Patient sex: F
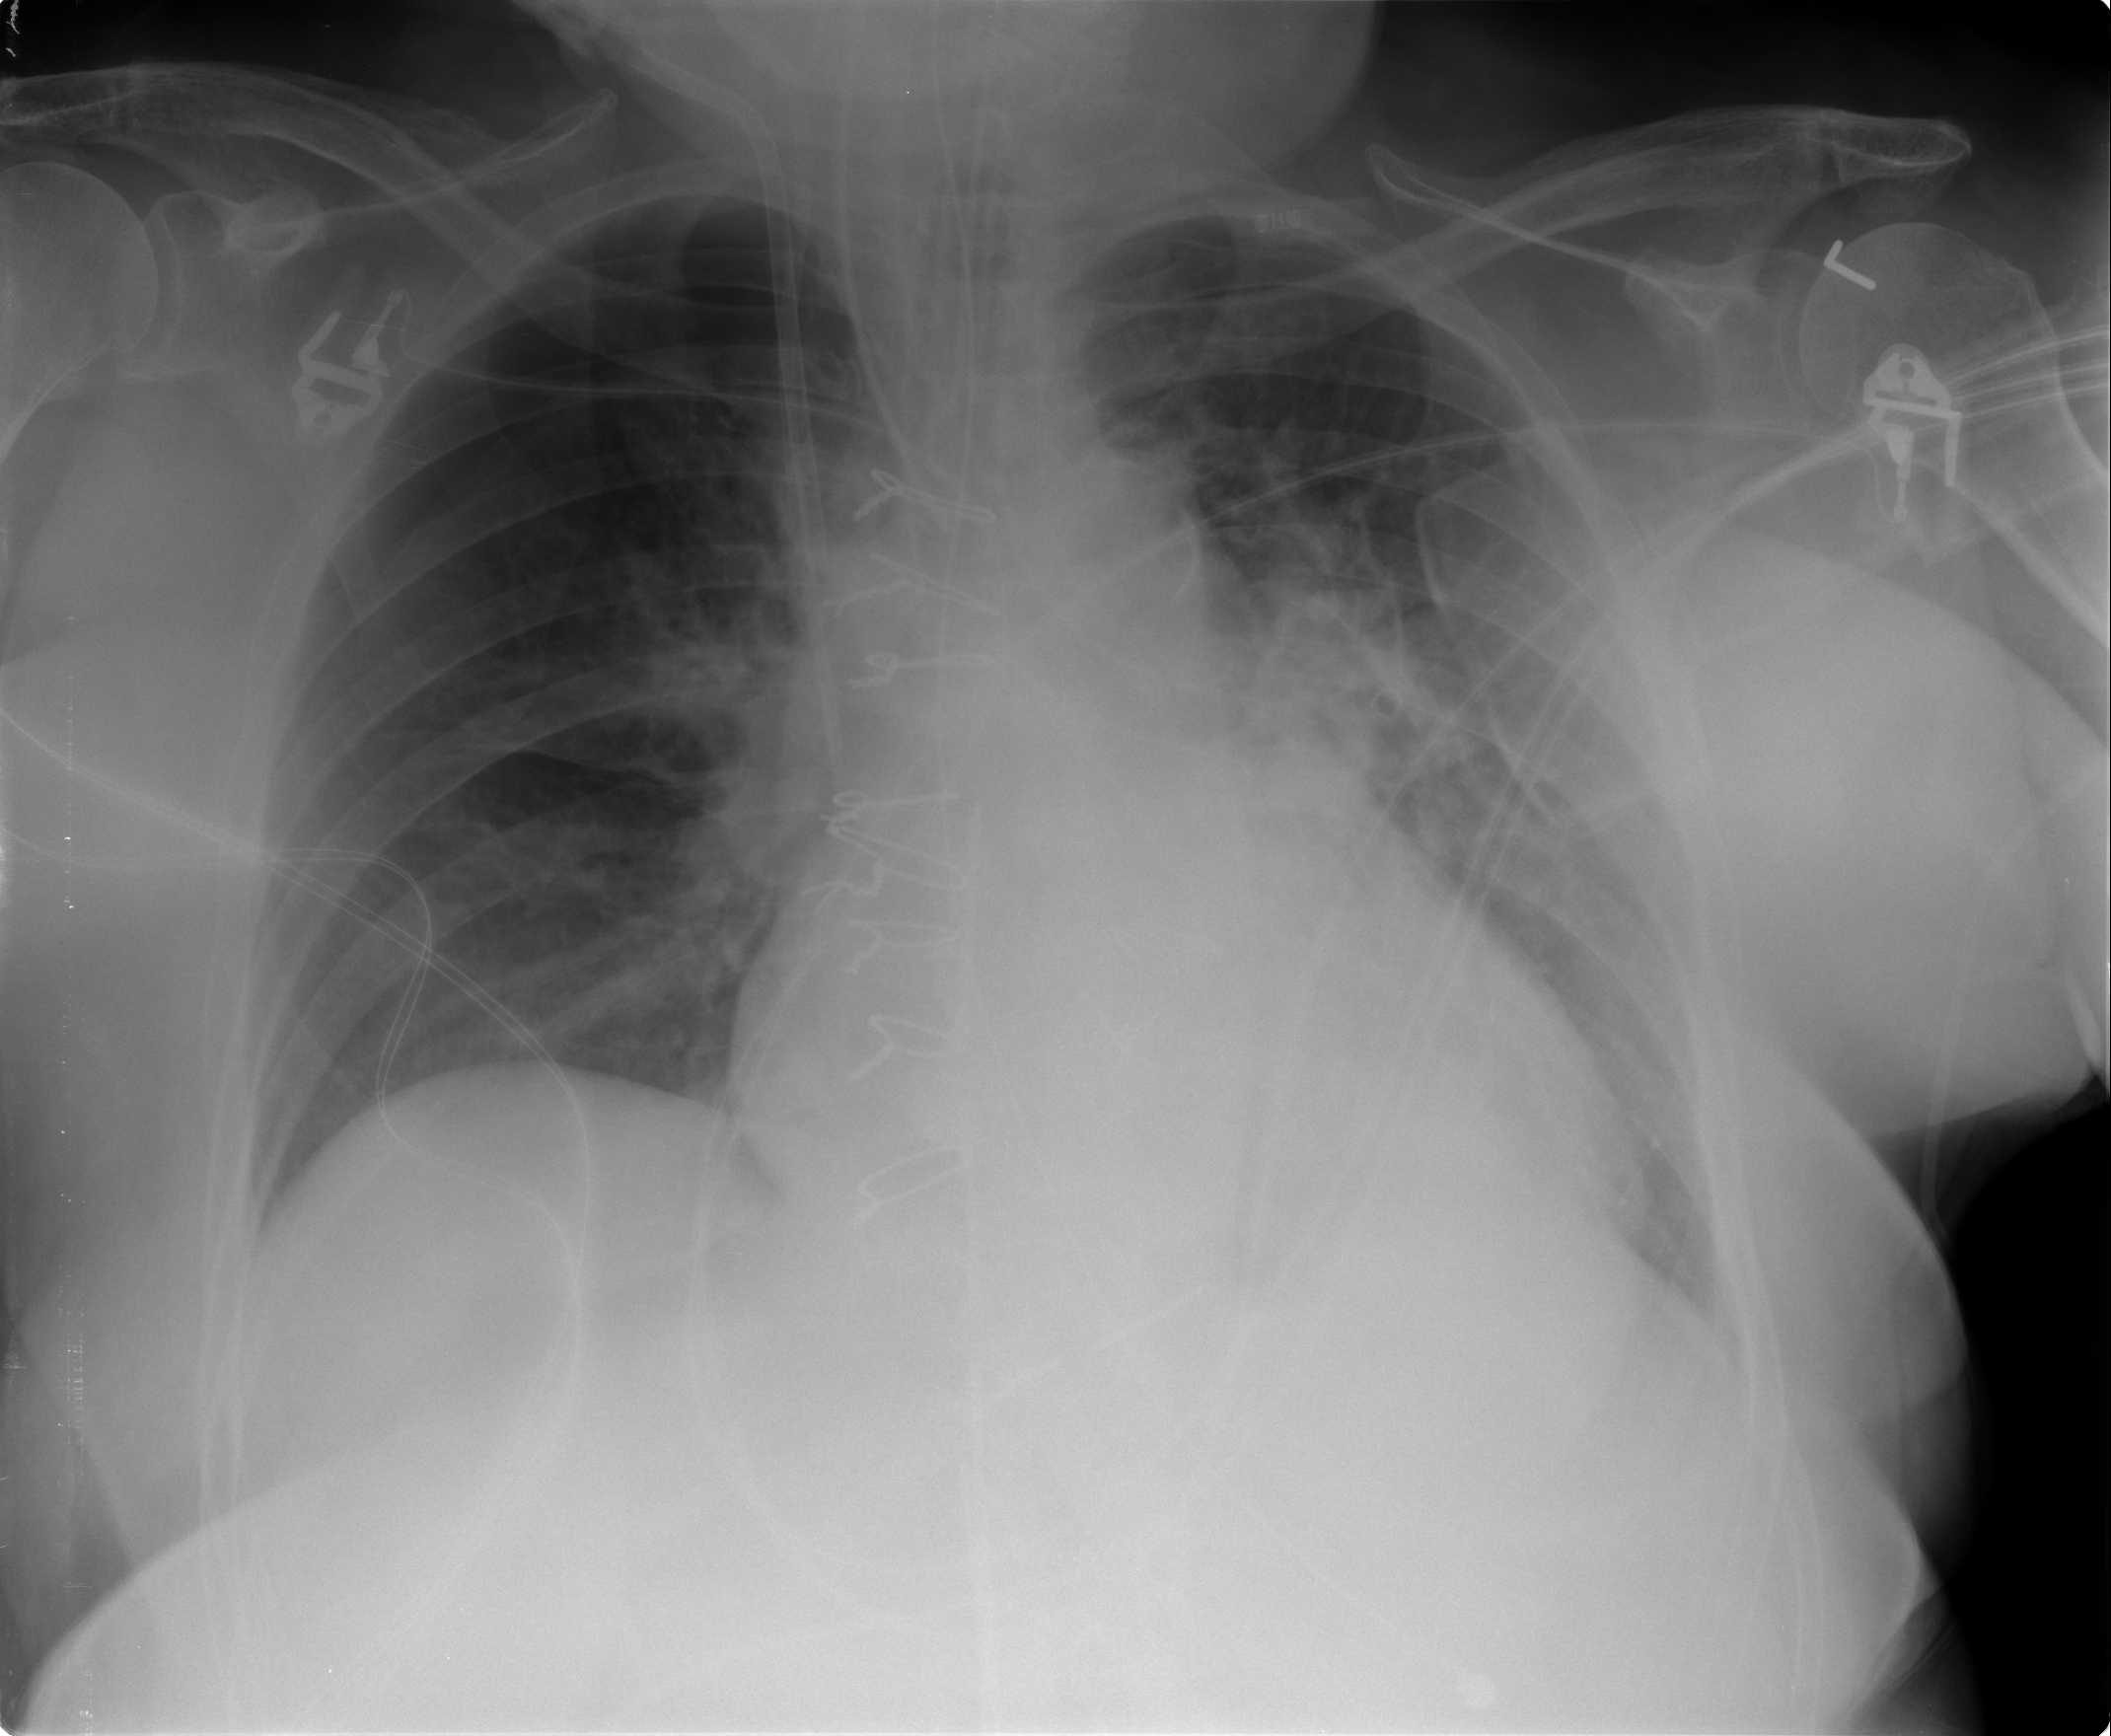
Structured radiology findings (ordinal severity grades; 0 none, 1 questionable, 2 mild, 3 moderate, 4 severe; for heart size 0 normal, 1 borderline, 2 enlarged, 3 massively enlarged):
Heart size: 2
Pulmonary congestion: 1
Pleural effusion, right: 0
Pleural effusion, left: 0
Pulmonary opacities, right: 0
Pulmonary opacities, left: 0
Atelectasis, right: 2
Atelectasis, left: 2